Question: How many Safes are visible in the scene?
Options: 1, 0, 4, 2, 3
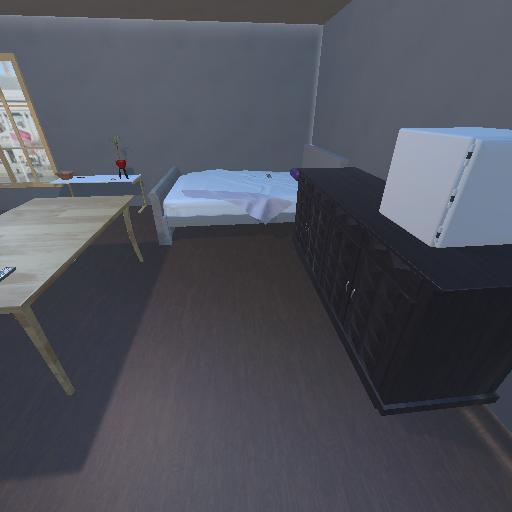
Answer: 1